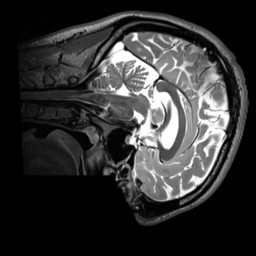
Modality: T2w
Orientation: sagittal
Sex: male
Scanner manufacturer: siemens
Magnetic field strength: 3 T
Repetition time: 3.2 s
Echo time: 0.409 s